Question: I want to change label text when i was click button in every TableViewCell
I mean have 2(-,+) button and 1 label, When I click on the button, the label will increase or decrease.
I have no idea
How to do it?

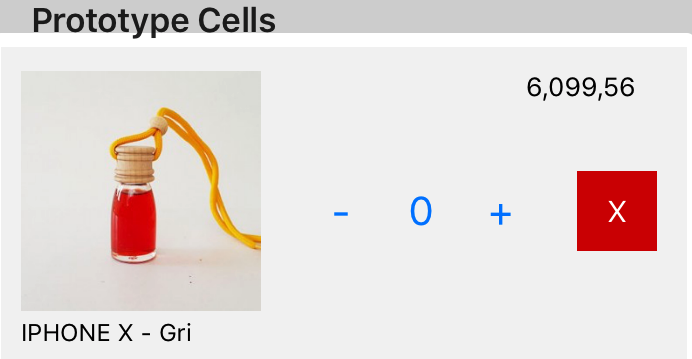
Answer: you need to maintain a 'quantityArray' to store current quantity of every index
'''
var quantityArray:[Int] = [] //initialize quantity array
'''
then add initial quantity values to 'quantityArray'
add initial values to the array
'''
for i in 0 ..< 10 {
quantityArray.append(1)
}
'''
then in your 'tableView(_ tableView: UITableView, cellForRowAt indexPath: IndexPath)'
assign quantity value from quantityArray
'''
cell.qtyLbl.text = "\(quantityArray[indexPath.row])"
cell.incrementBtn.tag = indexPath.row
cell.incrementBtn.addTarget(self, action: #selector(self.incrementBtnClicked(_:)), for: .touchUpInside)
cell.decrementBtn.tag = indexPath.row
cell.decrementBtn.addTarget(self, action: #selector(self.decrementBtnClicked(_:)), for: .touchUpInside)
'''
add below functions into your 'viewcontroller'
'''
func incrementBtnClicked(_ sender:UIButton){
let increasedQty = quantityArray[sender.tag]+1
self.quantityArray.replaceSubrange(sender.tag, with: increasedQty)
self.tableView.reloadData
}
func decrementBtnClicked(_ sender:UIButton){
let decreasedQty = quantityArray[sender.tag]-1
self.quantityArray.replaceSubrange(sender.tag, with: decreasedQty)
self.tableView.reloadData
}
'''
If you use like this even after scroll tableview also quantity in the cell will be populated from quantity array
Hope this will help you